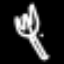
Label: fork